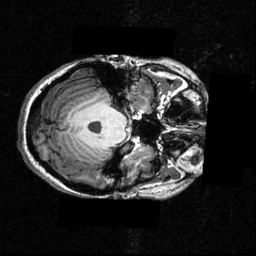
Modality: T1w
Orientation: axial
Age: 20
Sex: female
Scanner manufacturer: siemens
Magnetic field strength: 3.951 T
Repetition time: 1.5 s
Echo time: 0.00335 s